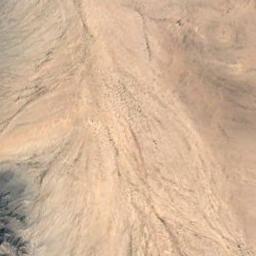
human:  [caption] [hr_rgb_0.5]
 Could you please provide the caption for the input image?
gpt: The yellow desert is next to the green land .

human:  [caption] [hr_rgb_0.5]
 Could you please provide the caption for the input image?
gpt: This is a yellow sand dune on the side .

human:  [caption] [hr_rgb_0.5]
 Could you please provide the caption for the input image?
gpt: There are many lines in the desert .

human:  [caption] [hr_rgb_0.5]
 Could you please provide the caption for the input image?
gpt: The desert has yellow sand and the desert terrain is rugged .

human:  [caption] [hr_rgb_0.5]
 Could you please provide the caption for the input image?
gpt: A yellow desert with some ridges .